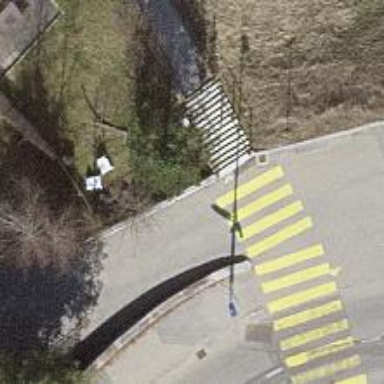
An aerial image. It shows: Uncontrolled zebra crossing with notable zebra markings.